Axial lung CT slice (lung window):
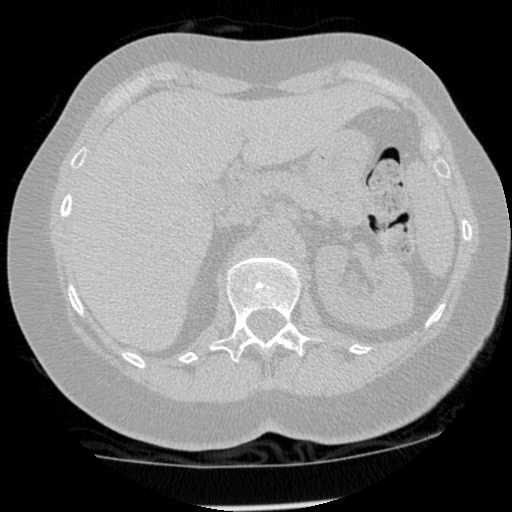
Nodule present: no